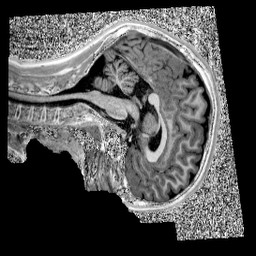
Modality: UNIT1
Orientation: sagittal
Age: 11
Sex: male
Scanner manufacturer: siemens
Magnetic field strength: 3 T
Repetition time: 4 s
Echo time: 0.00303 s